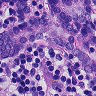
Metastatic tissue present: yes